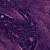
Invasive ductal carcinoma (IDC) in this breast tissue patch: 0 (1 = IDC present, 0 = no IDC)